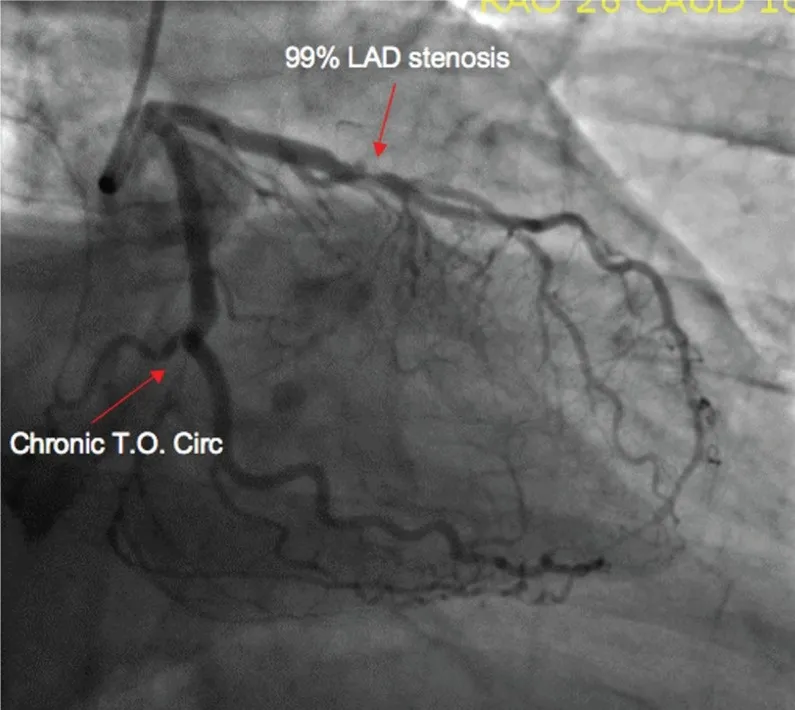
Angiographic images; 99% LAD stenosis and total circumflex occlusion with collaterals.
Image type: radiology (ultrasound)